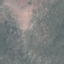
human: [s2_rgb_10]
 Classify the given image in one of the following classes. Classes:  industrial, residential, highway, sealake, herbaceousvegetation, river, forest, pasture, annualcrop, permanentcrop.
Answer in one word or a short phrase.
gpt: HerbaceousVegetation